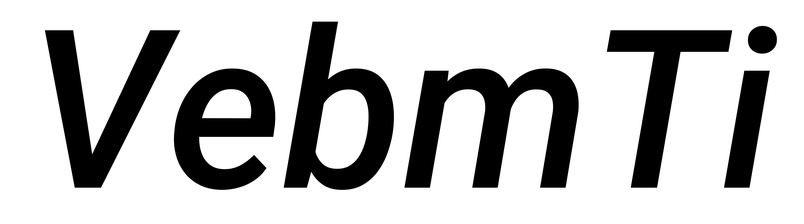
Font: Roboto-Italic_Medium_Italic